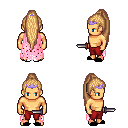
a pixel art fantasy rpg character, male body template, human, tanned skin, pink tattered cape, red pants, light blonde extra-long topknot hairstyle, purple tiara, black slippers, dagger, four views (front, back, left, right), 2x2 character sprite sheet, small pixel art, hard edges, no anti-aliasing